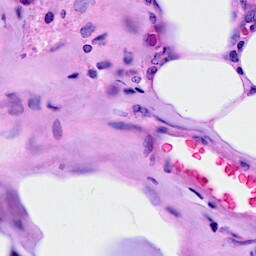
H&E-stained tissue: Breast